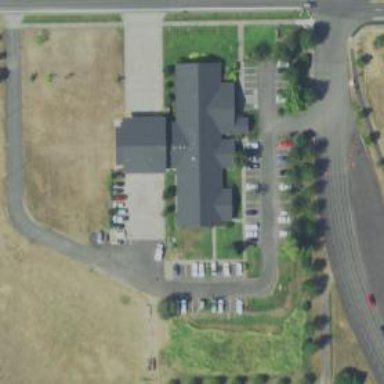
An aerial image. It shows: Public building.